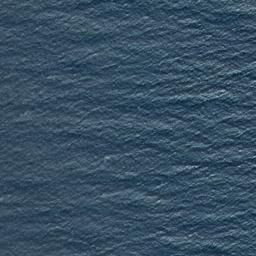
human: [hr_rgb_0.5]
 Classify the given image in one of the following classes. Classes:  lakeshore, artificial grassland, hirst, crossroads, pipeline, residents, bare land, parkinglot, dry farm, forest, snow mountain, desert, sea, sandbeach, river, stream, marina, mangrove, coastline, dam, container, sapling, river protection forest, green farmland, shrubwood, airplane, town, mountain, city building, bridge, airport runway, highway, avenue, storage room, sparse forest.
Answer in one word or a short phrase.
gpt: sea